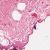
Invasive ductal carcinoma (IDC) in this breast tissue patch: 0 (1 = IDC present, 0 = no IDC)